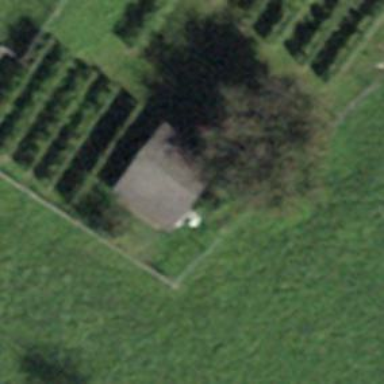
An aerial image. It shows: Cabin.